Question: Using CSS, how can I display an image behind some text and also offset it on both the X and Y axis?
I have a design that is 950px wide, so I'm wanting want this image to remain 'in sync' with the rest of the header by placing it in a container that is centered and also 950px wide.
My problem is that instead of the image being 'a layer behind' the header text, it is instead displaying the image in full and pushing the rest of the contents down.
Any help is greatly appreciated.

Thanks,
Andy.
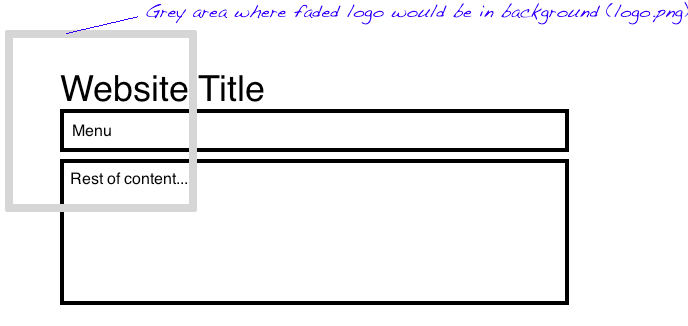
Answer: use Percentage values in your background positions in your css
'''
.divName {
background-position: 50%;
}
'''
or using words like top or bottom ...
See the full list of values <URL>
UPDATE;
use the image as a background image instead of inline html image
'''
<div class='content'>
<p> Some content</p>
<p> More content</p>
.... even more content ...
</div>
'''
Now the css:
'''
div.content {
background-image: url('image path');
background-position: 50%;
}
'''
This way the image will always be behind the content, and it will be in the center of the div.